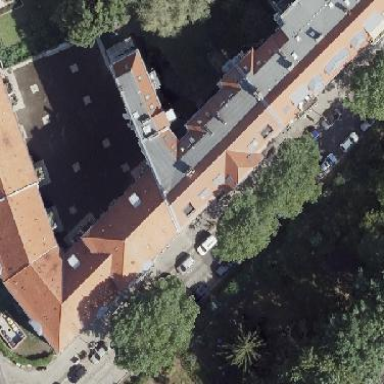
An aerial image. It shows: Building with apartments featuring unique double saltbox roof shape.